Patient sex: M
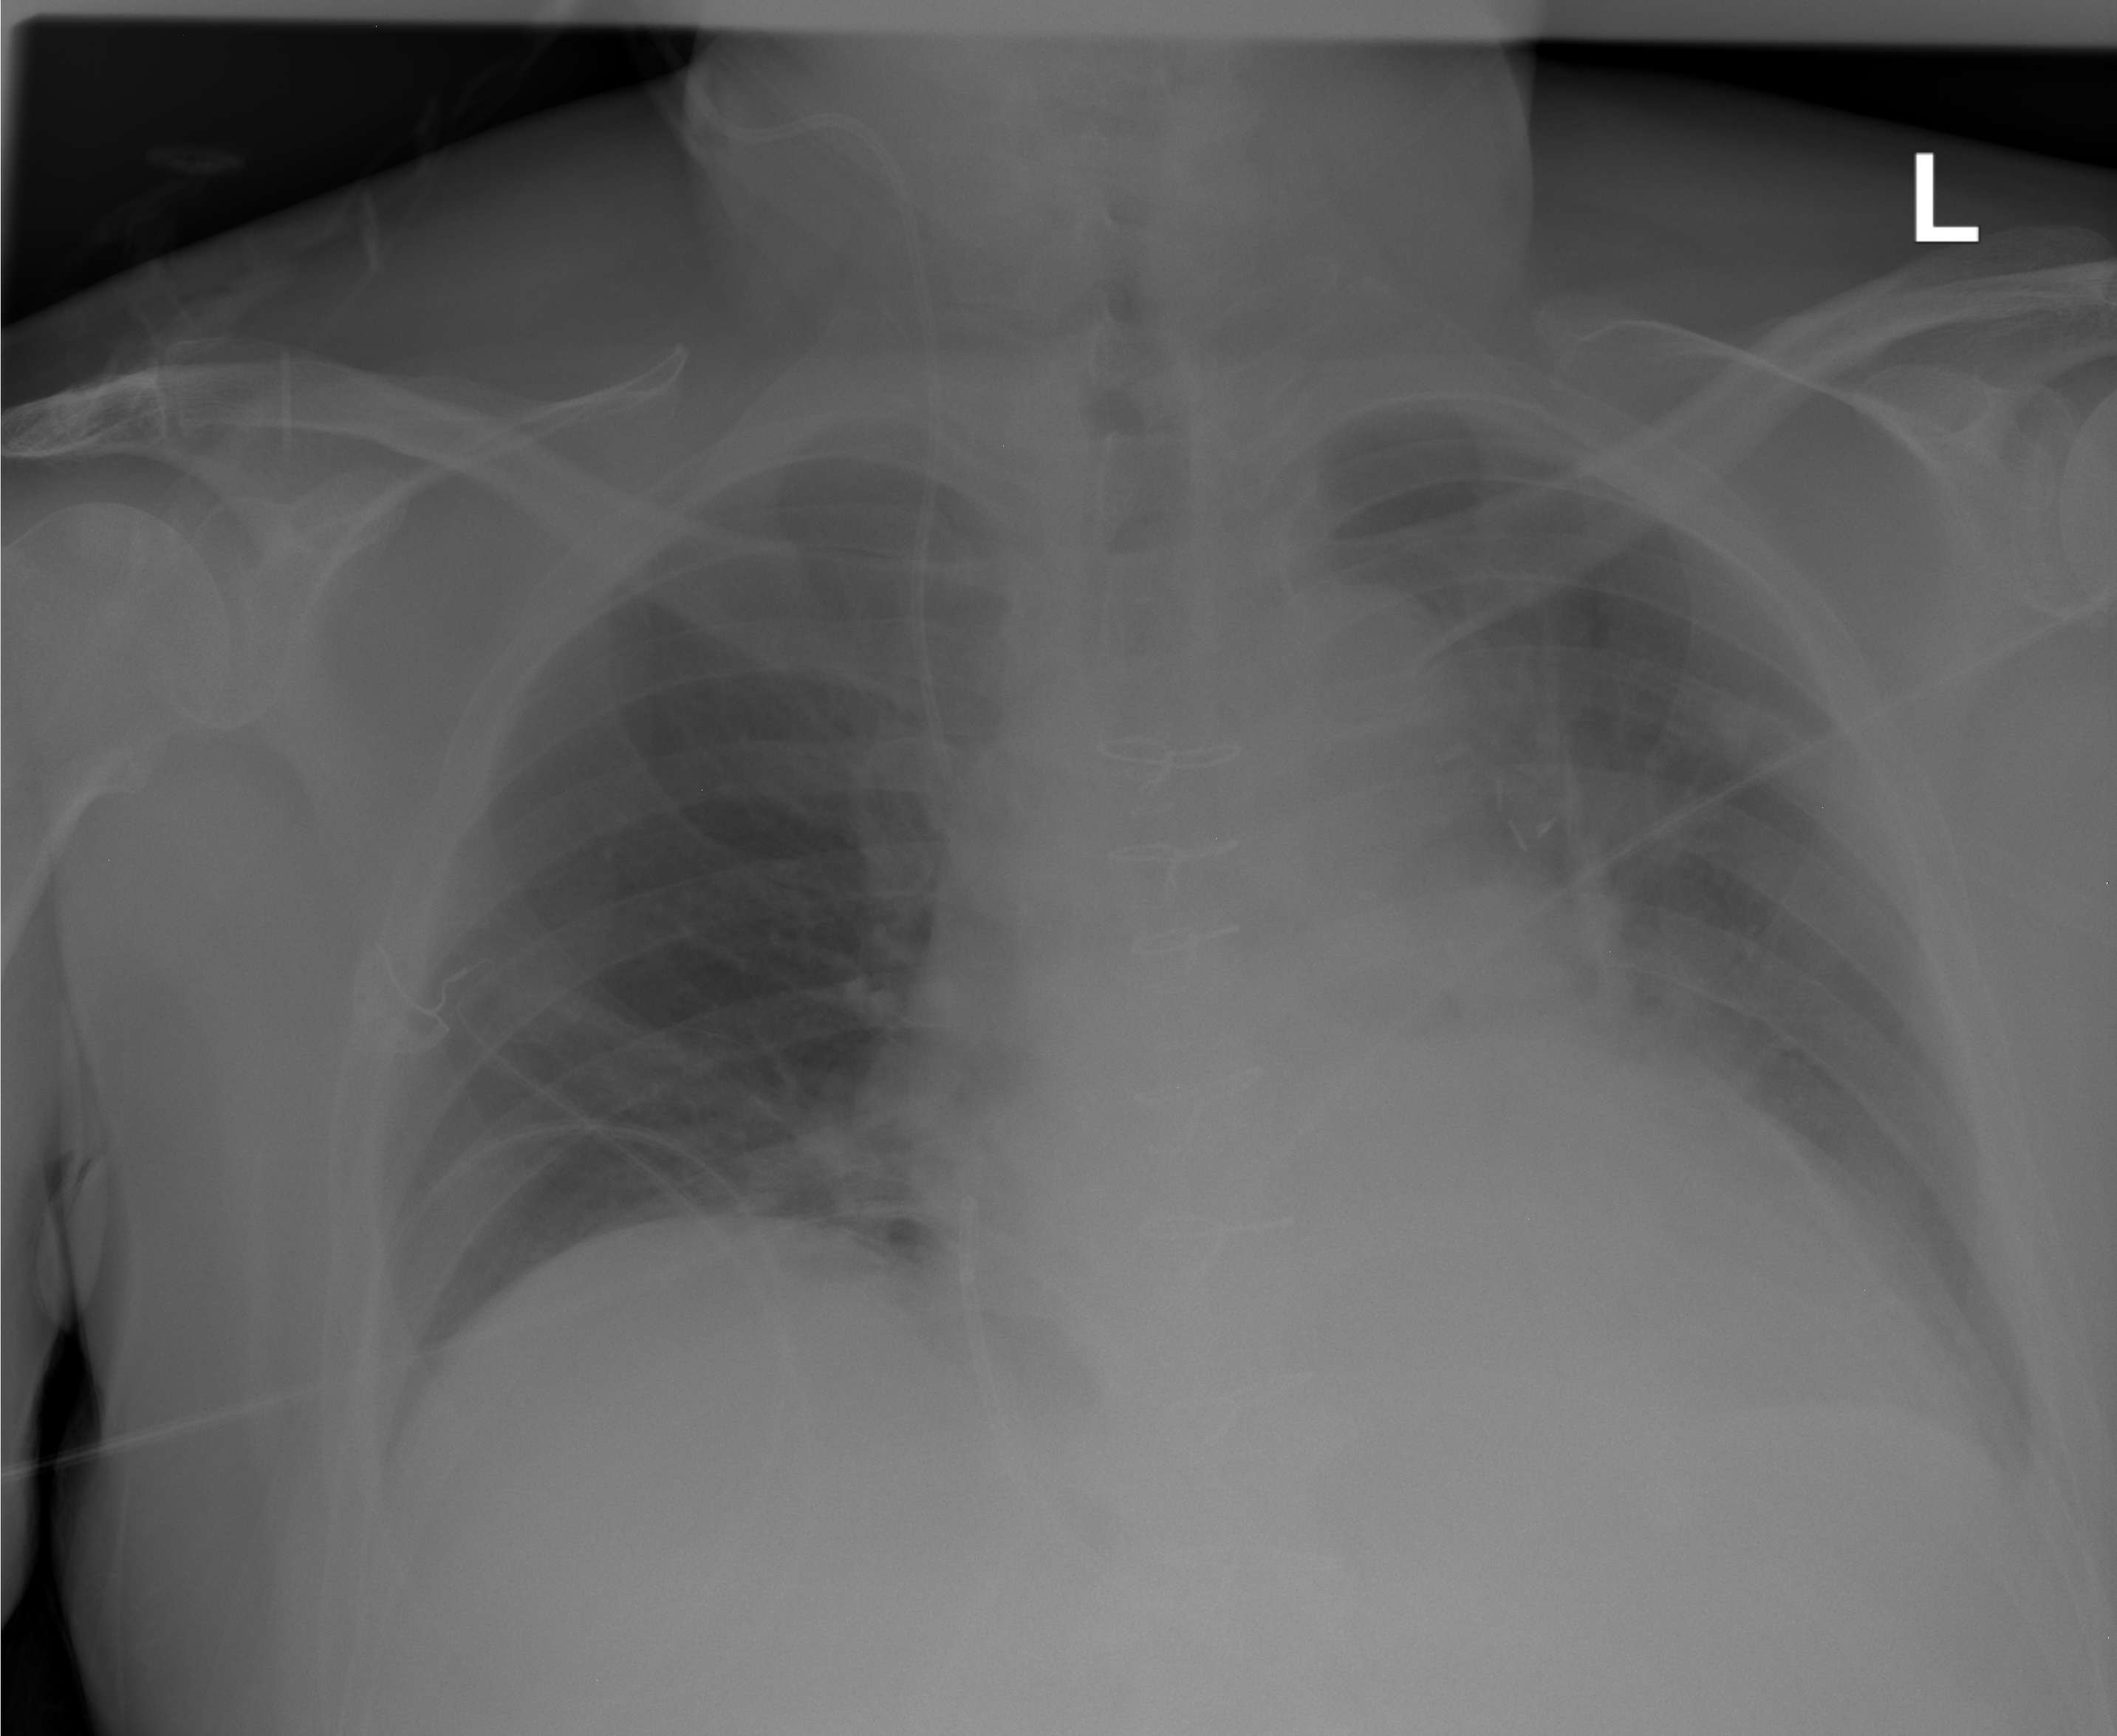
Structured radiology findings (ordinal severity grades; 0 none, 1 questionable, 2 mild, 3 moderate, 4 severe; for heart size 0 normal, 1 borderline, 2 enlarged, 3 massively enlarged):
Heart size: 2
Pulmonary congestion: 2
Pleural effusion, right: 0
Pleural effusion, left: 2
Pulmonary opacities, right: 0
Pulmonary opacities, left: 1
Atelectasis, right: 2
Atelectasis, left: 2